Field crop: maize
Growth stage: 2
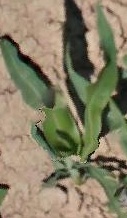
Species: maize